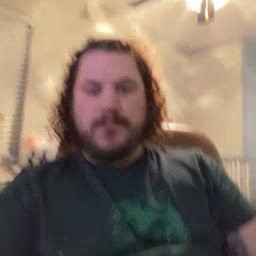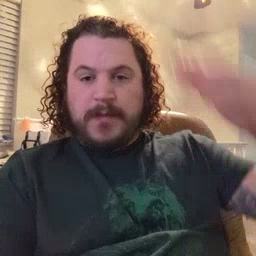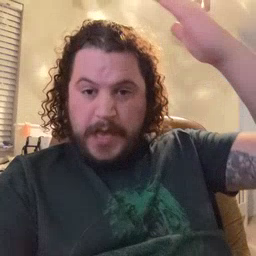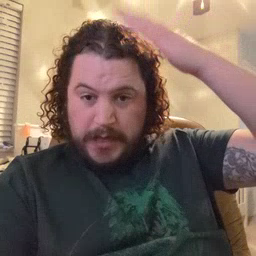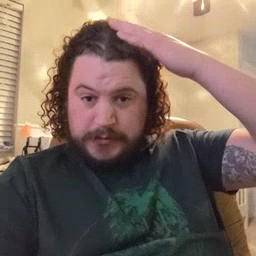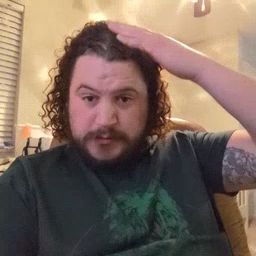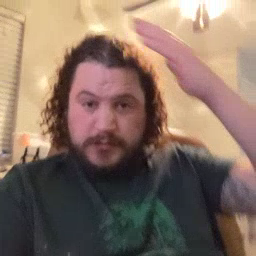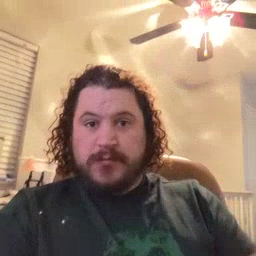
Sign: hat